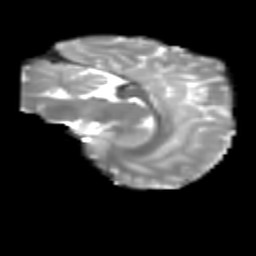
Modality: T2w
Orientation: sagittal
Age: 7
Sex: female
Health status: healthy